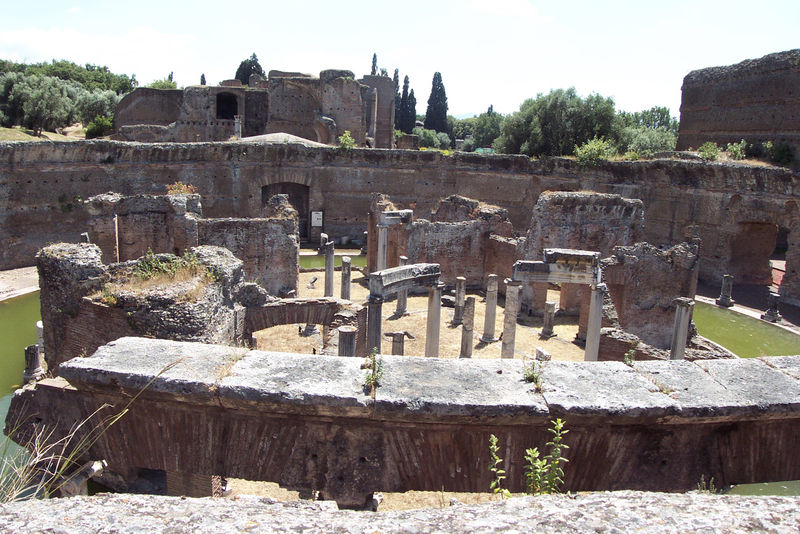
Titel: VIlla Hadriana
Standort: Tivoli (EU - I - Latium)
Schlagwörter: römisch, stadion, agora